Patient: sex F, age 36
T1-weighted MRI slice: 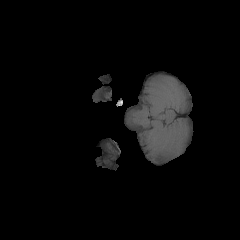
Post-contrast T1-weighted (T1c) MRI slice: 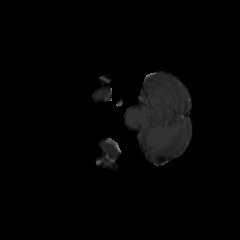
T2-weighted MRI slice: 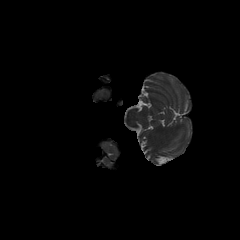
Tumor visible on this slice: no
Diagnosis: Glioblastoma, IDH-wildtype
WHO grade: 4